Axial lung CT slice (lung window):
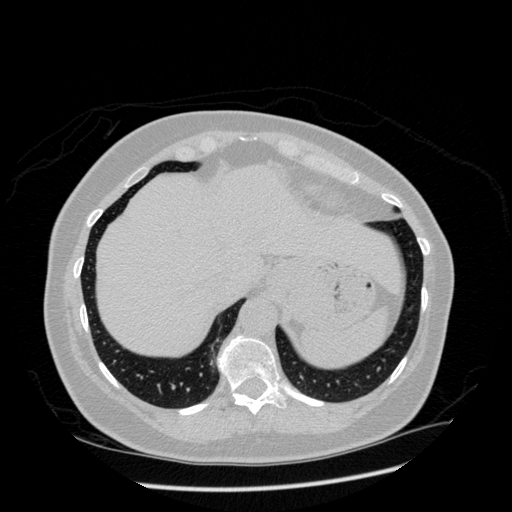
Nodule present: no